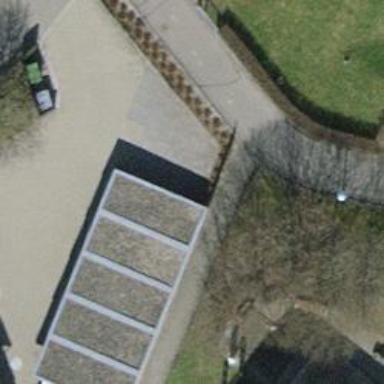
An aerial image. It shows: Footway surfaced with paving stones.